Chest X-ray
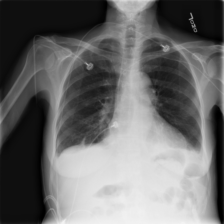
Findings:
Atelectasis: positive
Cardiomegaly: negative
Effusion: positive
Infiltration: negative
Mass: negative
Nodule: negative
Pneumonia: negative
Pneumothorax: negative
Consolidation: negative
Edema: negative
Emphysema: negative
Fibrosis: negative
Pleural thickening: negative
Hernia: negative